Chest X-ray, AP view. Patient: 71 years old, sex M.
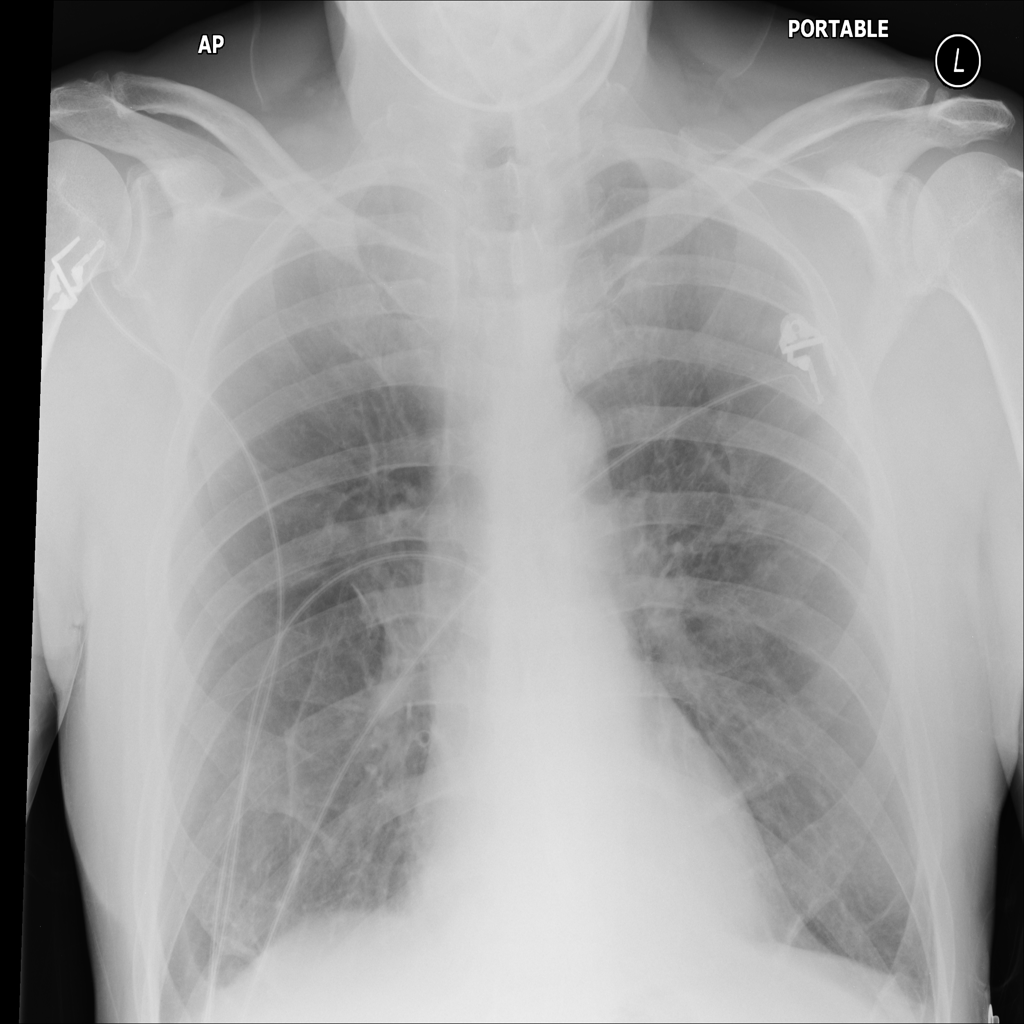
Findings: No Finding